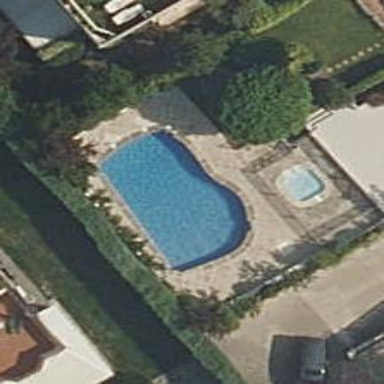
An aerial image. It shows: Swimming pool located in leisure land.